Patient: sex M, age 50
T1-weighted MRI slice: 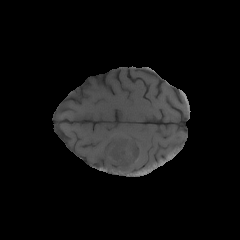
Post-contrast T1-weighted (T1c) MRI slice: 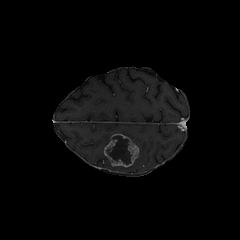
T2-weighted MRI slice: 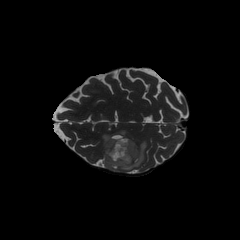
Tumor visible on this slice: yes
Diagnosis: Glioblastoma, IDH-wildtype
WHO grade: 4